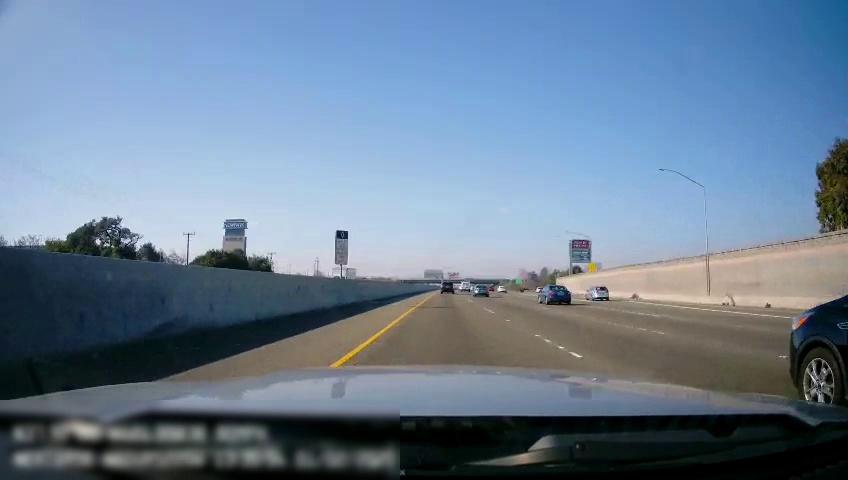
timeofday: Day
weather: Sunny
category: Drivable Space
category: Vehicles | Car
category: Vehicles | Car
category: Vehicles | SUV
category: Vehicles | SUV
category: Vehicles | Car
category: Vehicles | Car
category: Vehicles | Van
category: Lanes | Current Lane
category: Lanes | Current Lane
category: Lanes | Alternate Lane
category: Lanes | Alternate Lane
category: Lanes | Alternate Lane